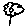
Label: flower